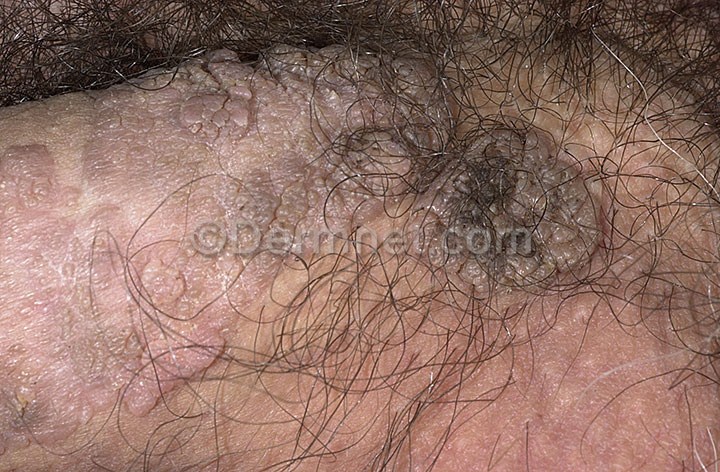
Disease: Herpes HPV and other STDs Photos